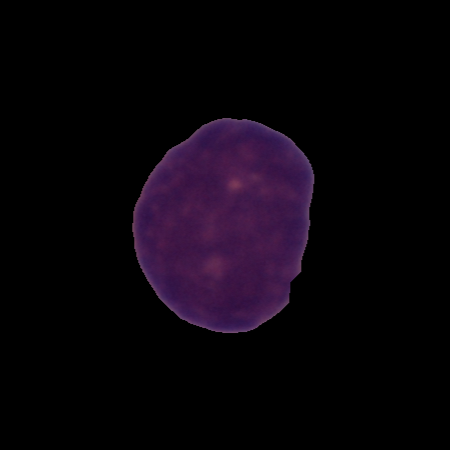
Label: healthy